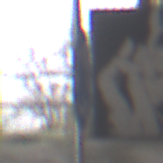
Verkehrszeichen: Kreisverkehr
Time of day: Midday
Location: Roofed (Special)
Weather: Overcast
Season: NotSpecified
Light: Natural